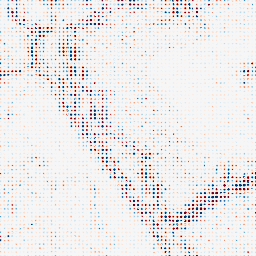
Category: wavelet
Decomposition family: wavelet_dwt
Decomposition parameters: wavelet: sym4
level: 3
Upsampling method: sinc_blackman
Upsampling parameters: scale: 8
kernel_size: 4
Upsampling scale: 8